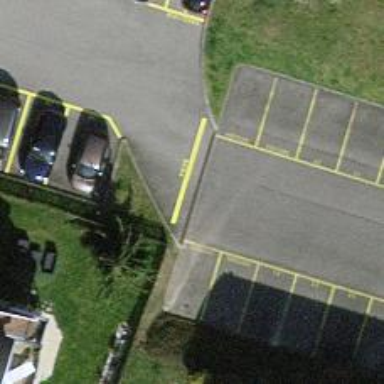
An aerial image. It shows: Road serving as parking aisle.